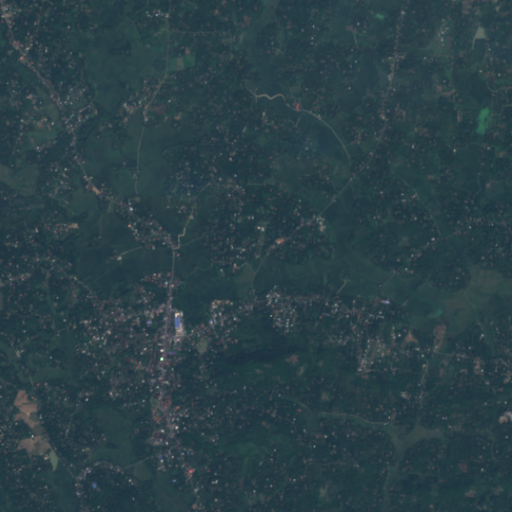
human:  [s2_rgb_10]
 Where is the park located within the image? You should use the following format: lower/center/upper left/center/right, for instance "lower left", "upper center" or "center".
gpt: The park is located in the lower left of the image.
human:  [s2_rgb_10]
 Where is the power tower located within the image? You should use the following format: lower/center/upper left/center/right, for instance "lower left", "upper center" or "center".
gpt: The power tower is located in the lower right of the image.
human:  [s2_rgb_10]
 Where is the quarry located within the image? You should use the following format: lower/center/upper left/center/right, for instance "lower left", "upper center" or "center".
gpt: The quarry is located in the lower right of the image.
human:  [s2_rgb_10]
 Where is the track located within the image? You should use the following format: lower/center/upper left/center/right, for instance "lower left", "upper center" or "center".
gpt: There is no track in the image.